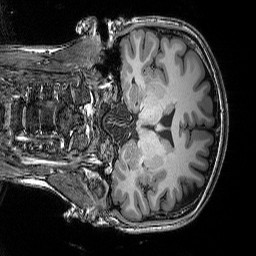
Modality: T1w
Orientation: coronal
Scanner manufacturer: siemens
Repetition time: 2.25 s
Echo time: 0.00418 s